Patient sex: M
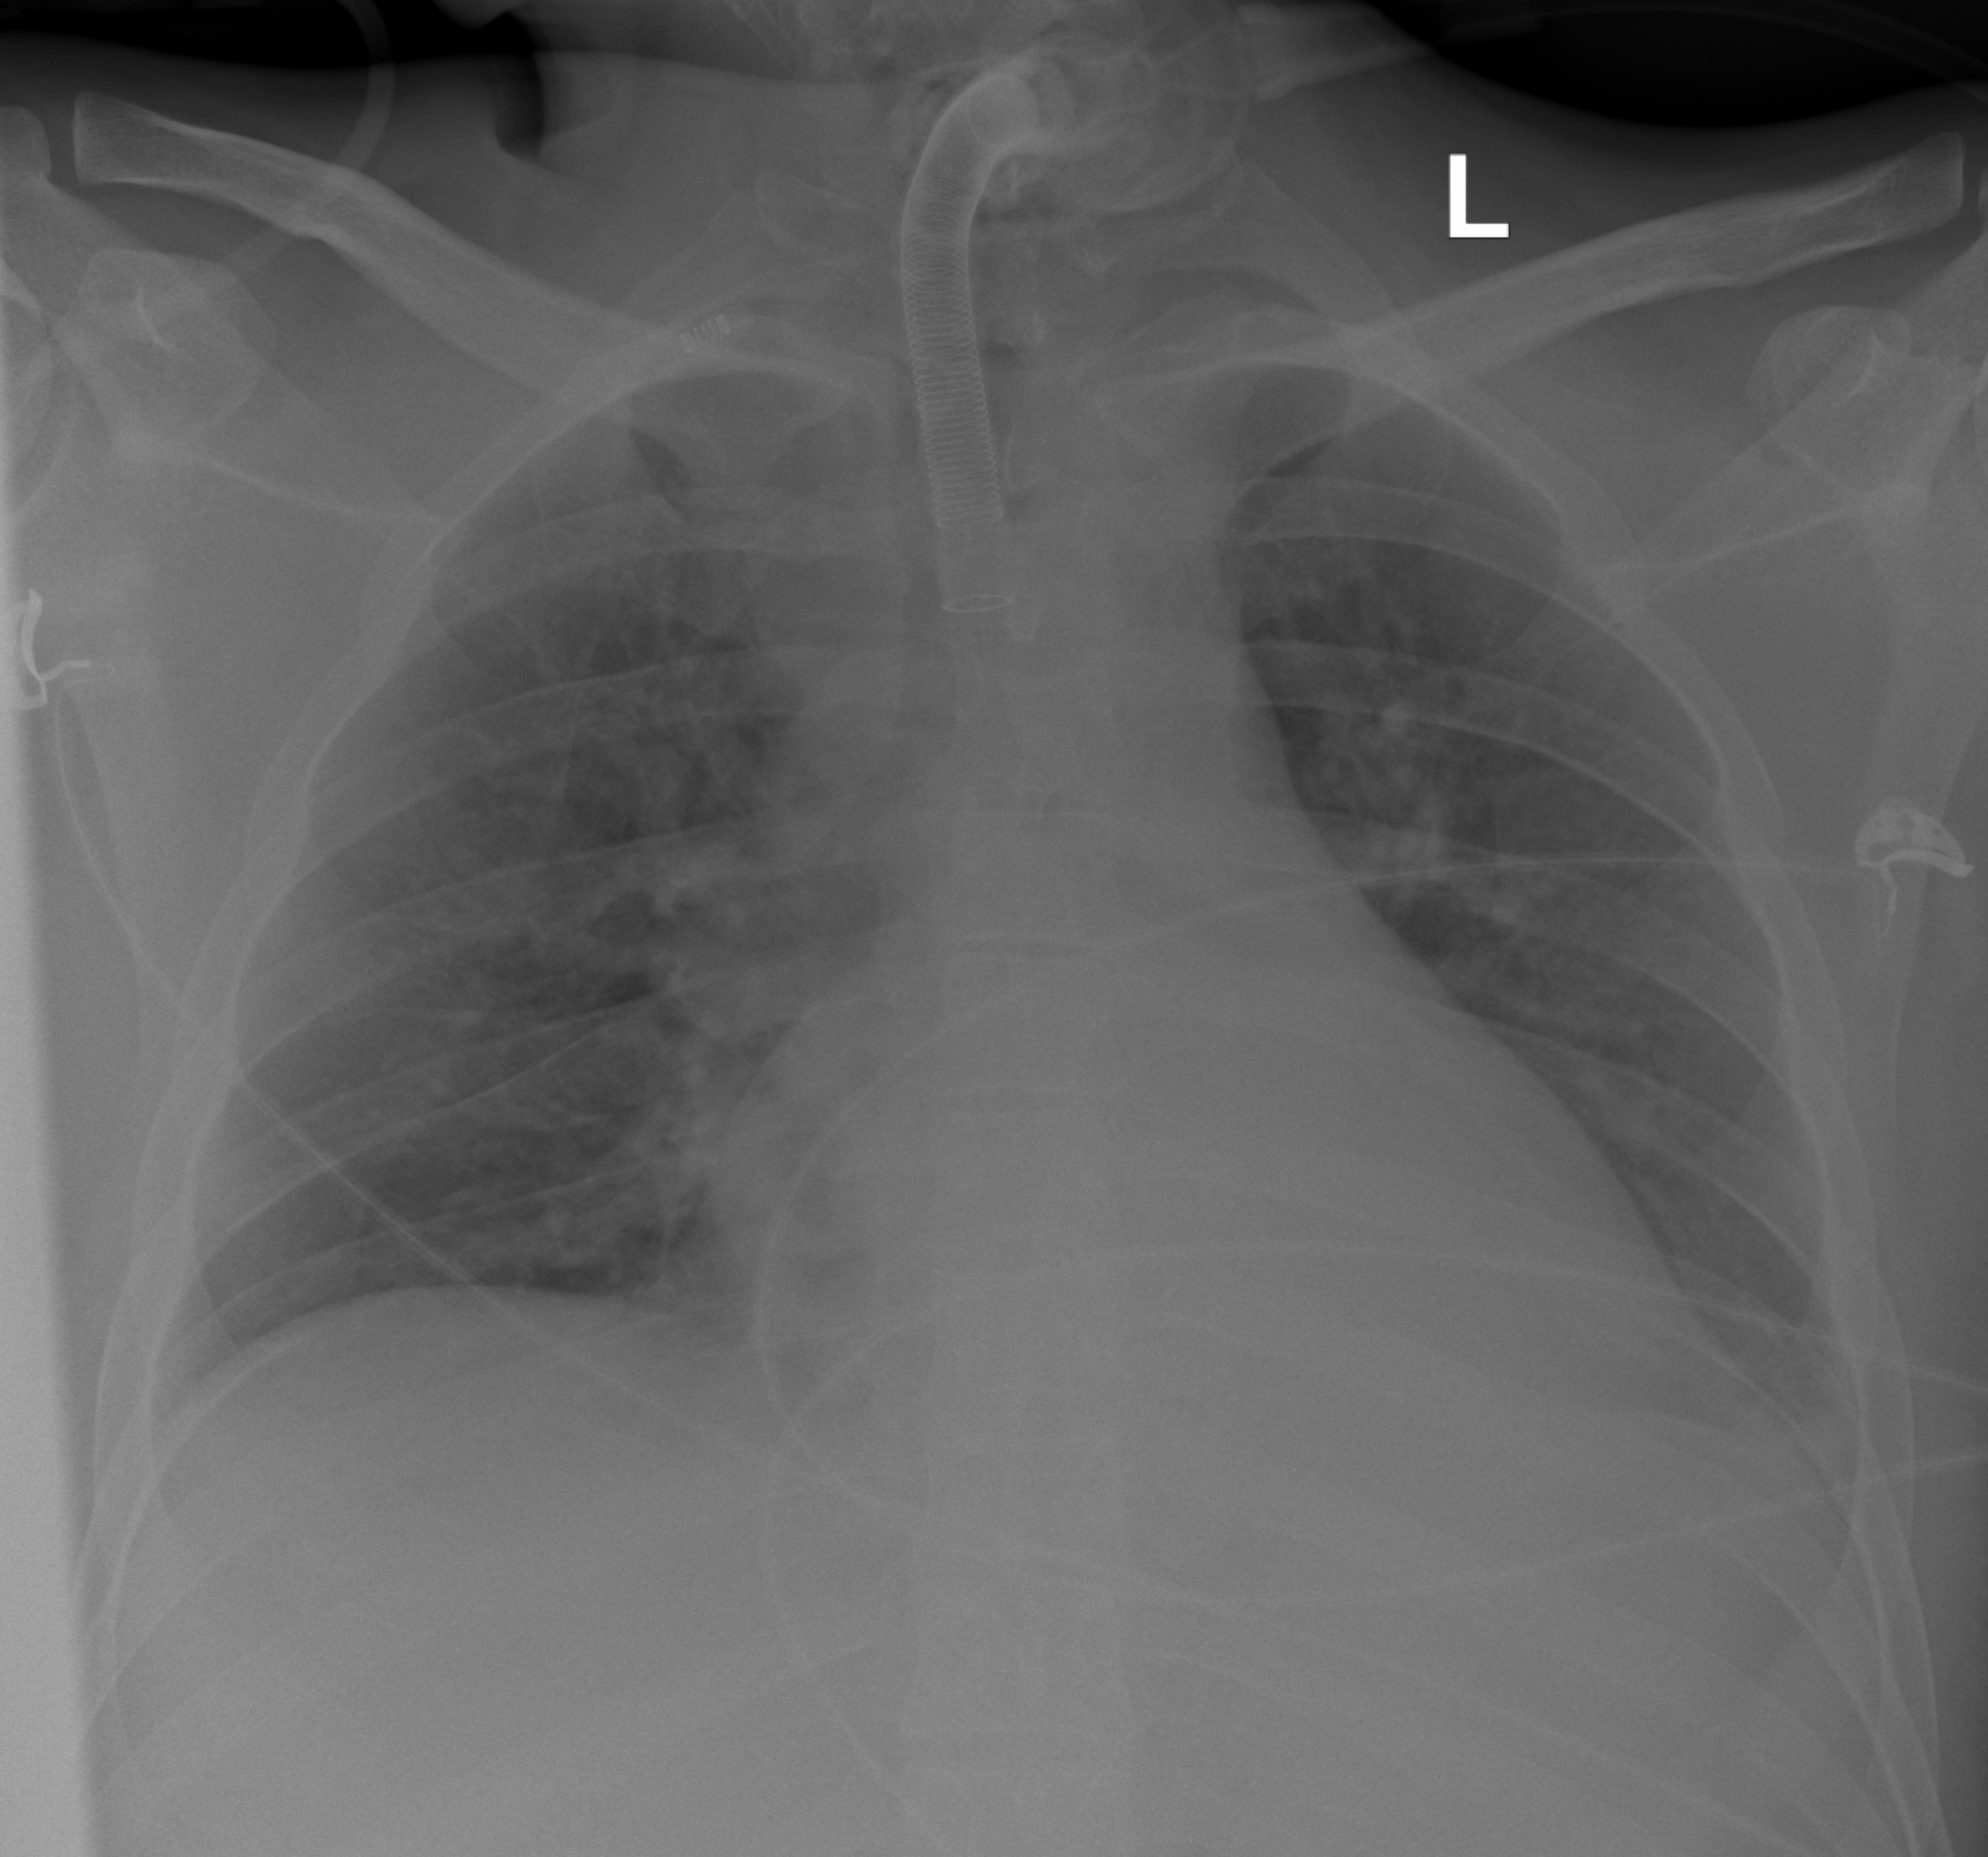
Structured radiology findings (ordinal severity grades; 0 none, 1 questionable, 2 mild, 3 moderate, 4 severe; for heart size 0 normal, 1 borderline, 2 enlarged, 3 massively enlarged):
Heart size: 2
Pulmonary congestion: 2
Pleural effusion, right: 0
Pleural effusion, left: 1
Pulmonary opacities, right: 0
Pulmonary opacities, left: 0
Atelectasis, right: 0
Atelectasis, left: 2